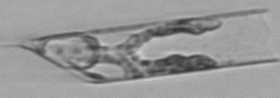
Label: Rhizosolenia